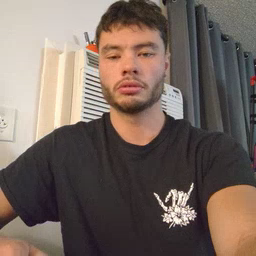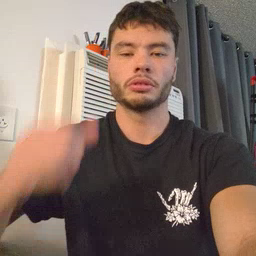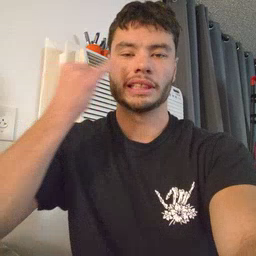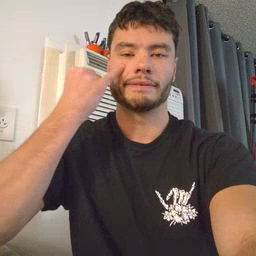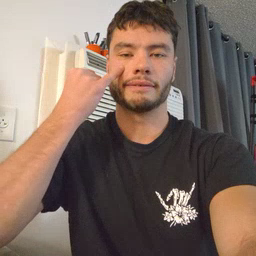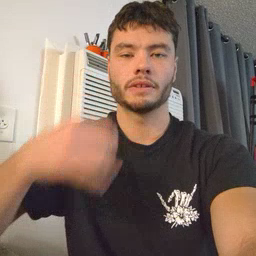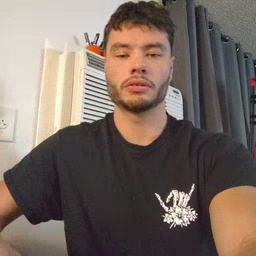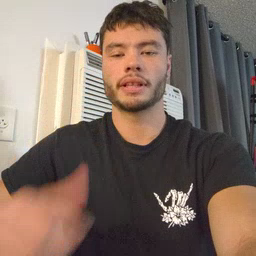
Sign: if